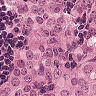
Metastatic tissue present: yes